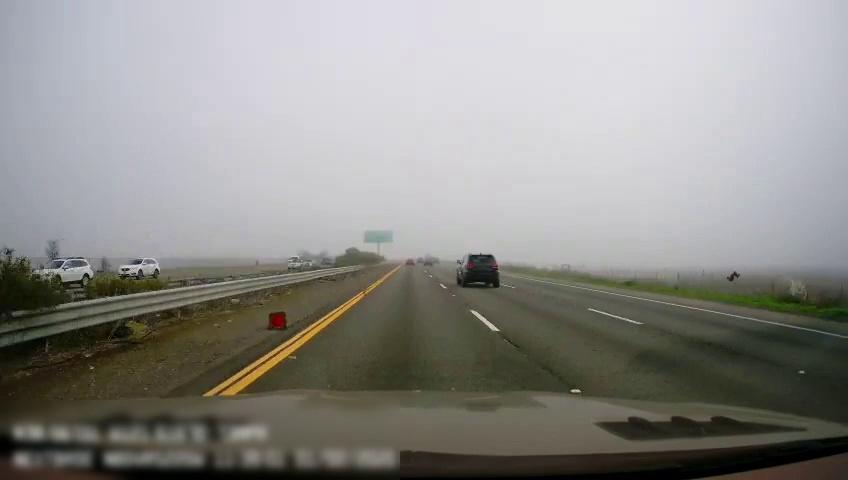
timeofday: Day
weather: Cloudy
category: Drivable Space
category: Drivable Space
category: Vehicles | SUV
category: Vehicles | Car
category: Vehicles | Truck
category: Vehicles | Car
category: Vehicles | Car
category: Vehicles | Car
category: Vehicles | SUV
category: Lanes | Current Lane
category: Lanes | Current Lane
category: Lanes | Alternate Lane
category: Lanes | Alternate Lane
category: Lanes | Alternate Lane
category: Traffic | Signs